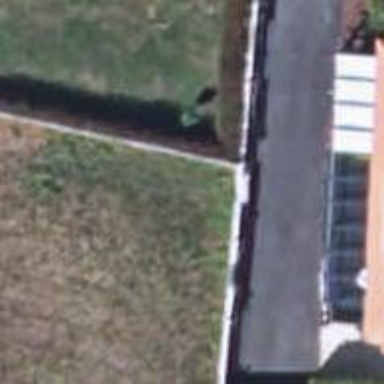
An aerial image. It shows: Fence is in the image.